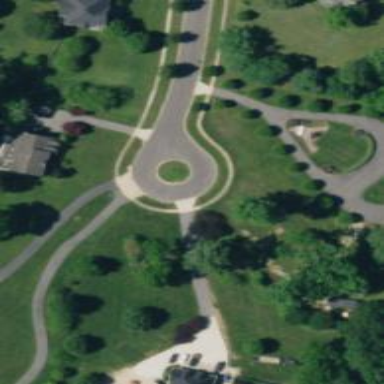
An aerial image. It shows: Turning loop on the road.